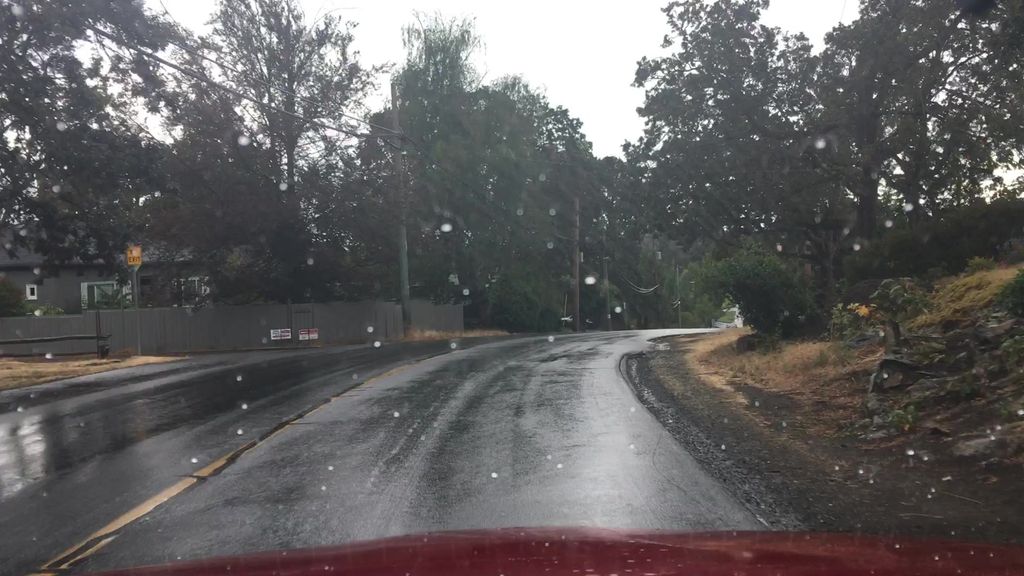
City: victoria